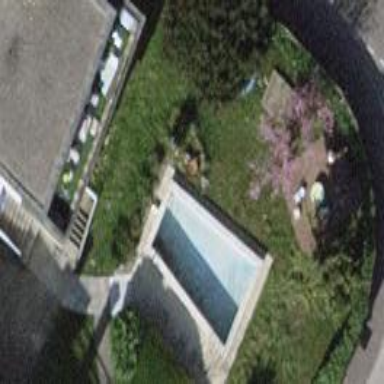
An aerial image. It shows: Outdoor personal swimming pool situated in leisure land.